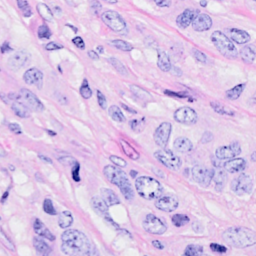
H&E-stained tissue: Breast